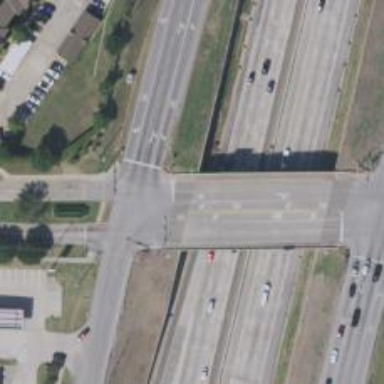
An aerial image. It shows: Tertiary road passing over bridge.